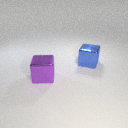
large purple metal cube in front of large blue metal cube